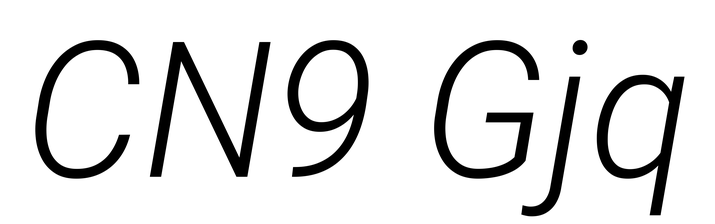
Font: Roboto-Italic_Light_Italic